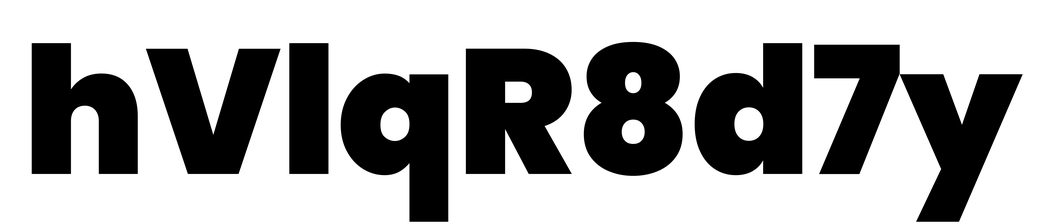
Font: Poppins-Black